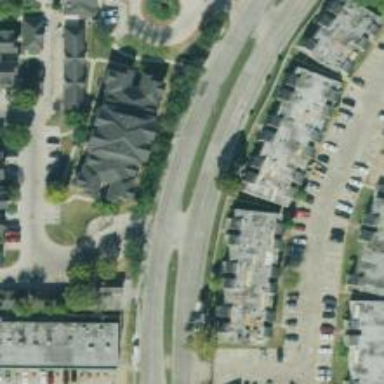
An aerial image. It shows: Secondary link road.